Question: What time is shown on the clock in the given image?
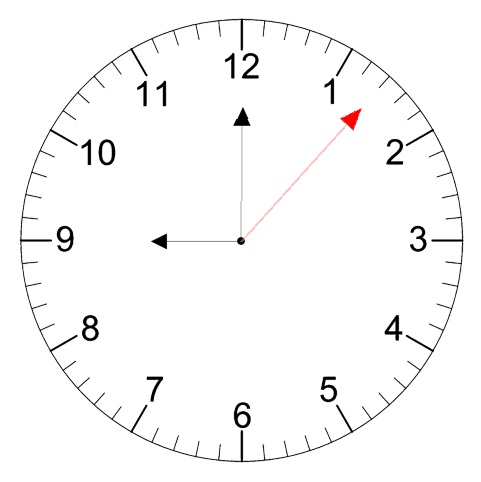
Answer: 09:00:07